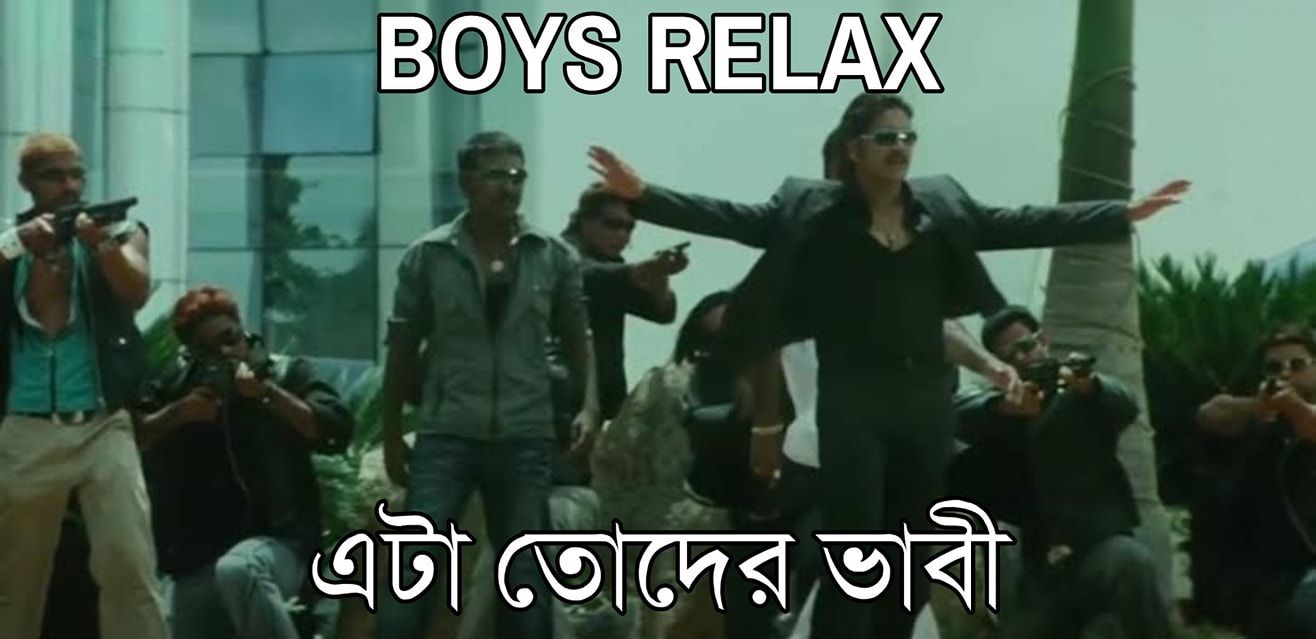
Caption: BOYS RELAX    এটা তোদের ভাবী
Label: non-hate